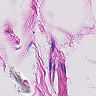
Metastatic tissue present: no